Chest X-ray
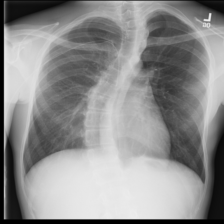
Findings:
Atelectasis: negative
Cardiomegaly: negative
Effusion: negative
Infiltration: negative
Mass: negative
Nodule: negative
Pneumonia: negative
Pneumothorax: negative
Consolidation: negative
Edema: negative
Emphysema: negative
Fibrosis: negative
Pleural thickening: negative
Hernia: negative